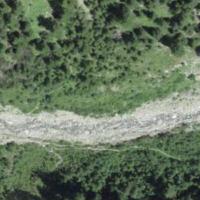
EUNIS habitat code: 45
Species observed at this site:
Gymnadenia conopsea